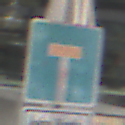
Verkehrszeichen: Sackgasse
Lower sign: HinweisGeaenderteVorfahrtVerkehrsfuehrungVerkehrsregelung3
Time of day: Midday
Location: Outdoor (Urban)
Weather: Overcast
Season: NotSpecified
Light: Natural